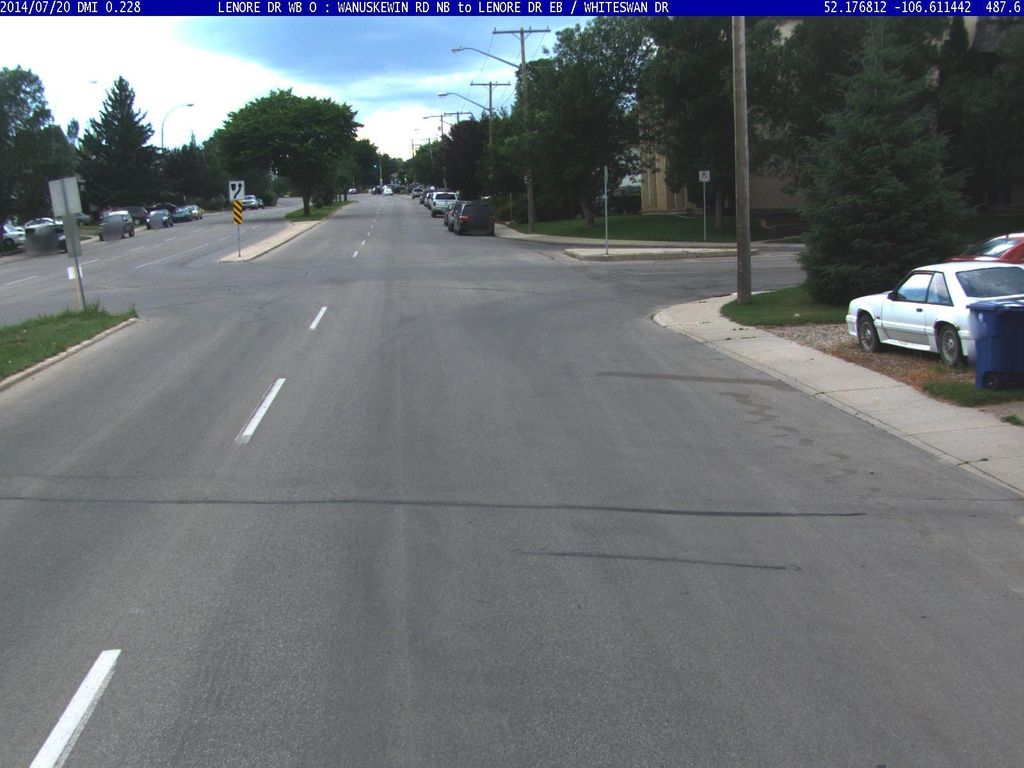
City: saskatoon